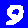
Digit: 9